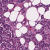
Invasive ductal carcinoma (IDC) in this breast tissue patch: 1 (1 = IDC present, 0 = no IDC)